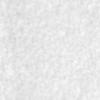
Label: no_change